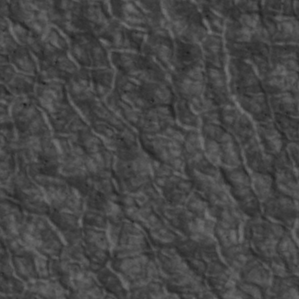
Label: non_frost